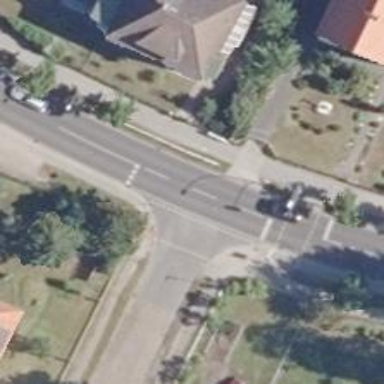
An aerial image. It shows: Residential road with sidewalks on both sides.